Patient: sex F, age 35
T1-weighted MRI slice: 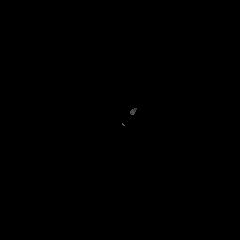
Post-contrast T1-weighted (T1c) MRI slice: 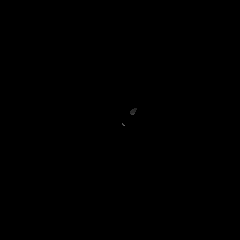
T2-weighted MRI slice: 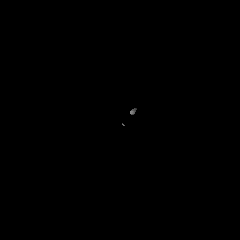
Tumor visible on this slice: no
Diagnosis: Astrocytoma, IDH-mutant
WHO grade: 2